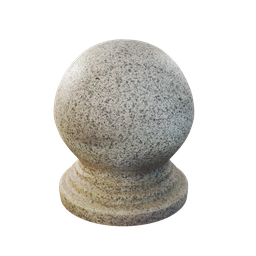
Label: architecture